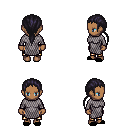
a pixel art fantasy rpg character, female body template, human, dark skin, chain mail, gold greaves, raven ponytail hairstyle, black slippers, four views (front, back, left, right), 2x2 character sprite sheet, small pixel art, hard edges, no anti-aliasing